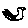
Label: bird